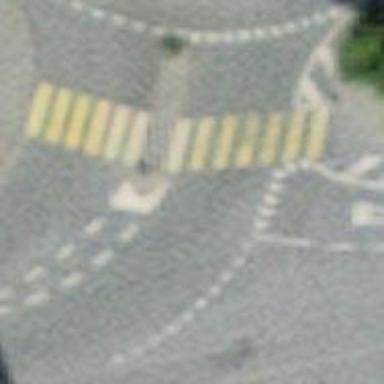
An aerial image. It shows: Uncontrolled zebra crossing on the road.